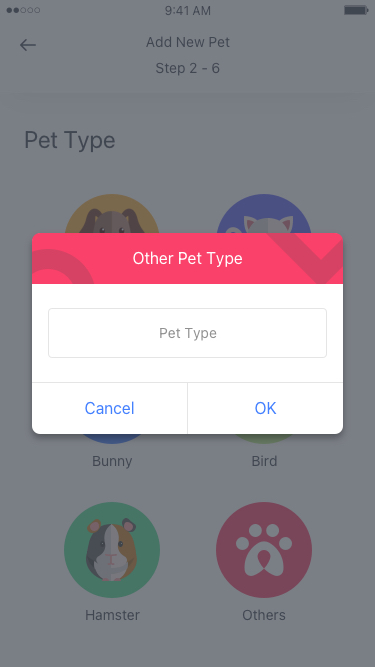
Text in this UI design:
Other Pet Type